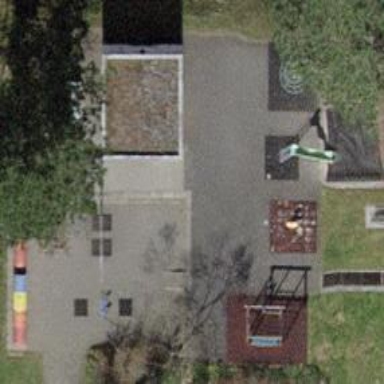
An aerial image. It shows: Playground area for leisure land.